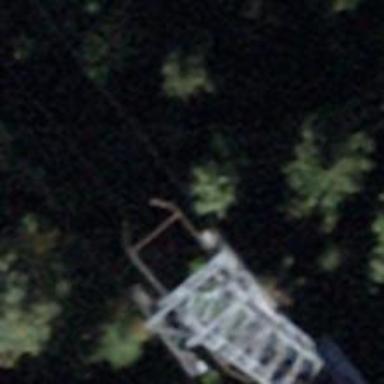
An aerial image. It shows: Cable car.